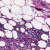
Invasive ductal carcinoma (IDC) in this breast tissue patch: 1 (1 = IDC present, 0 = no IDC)